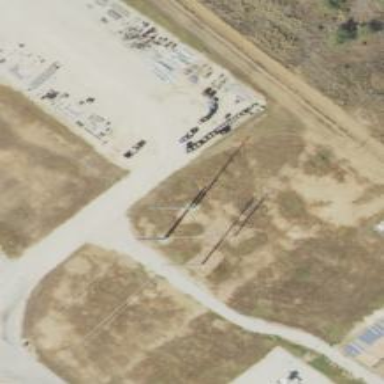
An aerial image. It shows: Power tower.